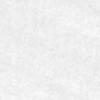
Label: no_change